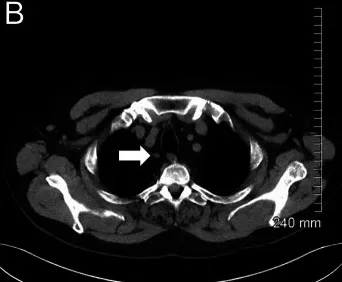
A morphologically normal ATS station 2R lymph node is highlighted by the white arrow (b).
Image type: radiology (ct)